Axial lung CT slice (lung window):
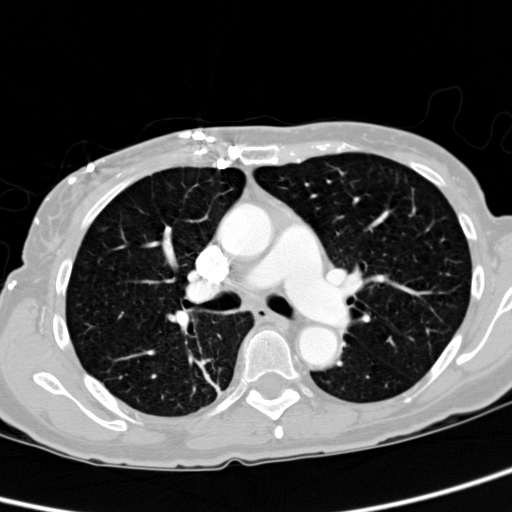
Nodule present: no